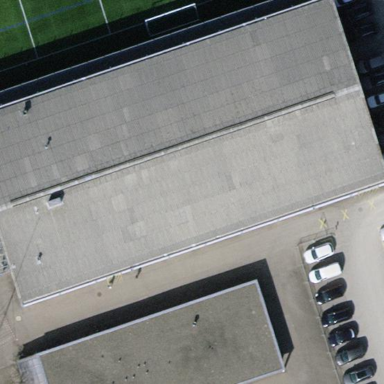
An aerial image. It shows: Building used as sports center for athletics.